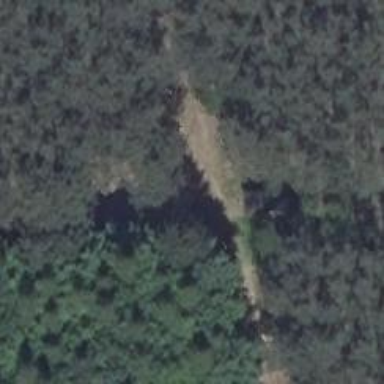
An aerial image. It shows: Hunting stand.